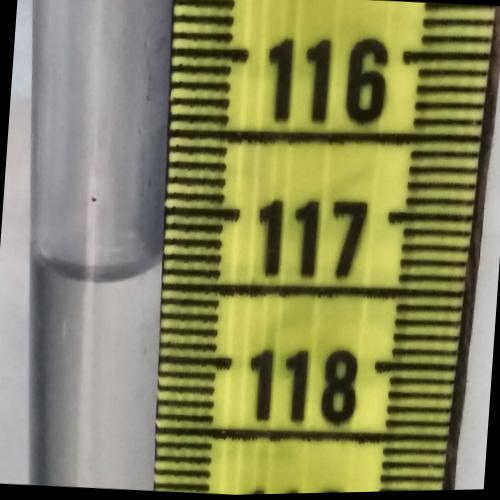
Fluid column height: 117.4 cm